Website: macys
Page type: store-pickup
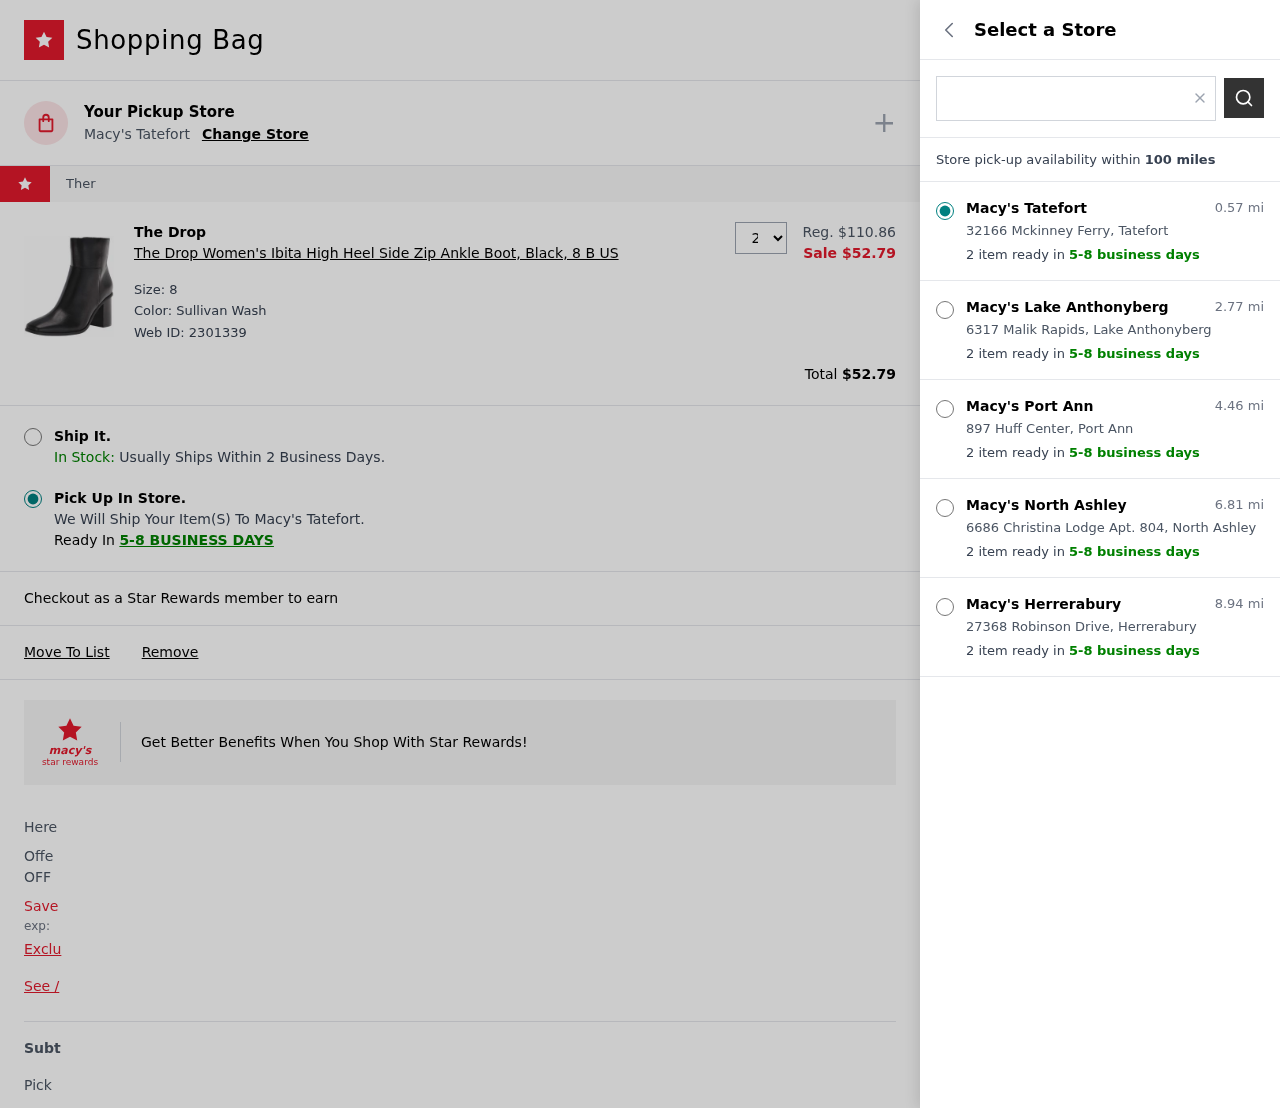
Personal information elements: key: PII_LOCATION1_CITY
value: Tatefort
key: PII_LOCATION1_STREET
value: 32166 Mckinney Ferry
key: PII_LOCATION2_CITY
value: Lake Anthonyberg
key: PII_LOCATION2_STREET
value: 6317 Malik Rapids
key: PII_LOCATION3_CITY
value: Port Ann
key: PII_LOCATION3_STREET
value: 897 Huff Center
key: PII_LOCATION4_CITY
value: North Ashley
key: PII_LOCATION4_STREET
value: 6686 Christina Lodge Apt. 804
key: PII_LOCATION5_CITY
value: Herrerabury
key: PII_LOCATION5_STREET
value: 27368 Robinson Drive
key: PII_POSTCODE
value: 14129
Product elements: key: PRODUCT1_BRAND
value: The Drop
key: PRODUCT1_NAME
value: The Drop Women's Ibita High Heel Side Zip Ankle Boot, Black, 8 B US
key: PRODUCT1_PRICE
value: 52.79
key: PRODUCT1_QUANTITY
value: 2
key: PRODUCT1_ORIGINAL_PRICE
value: $110.86
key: PRODUCT1_WEB_ID
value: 2301339
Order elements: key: ORDER_TOTAL
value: $52.79
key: ORDER_DELIVERY_DATE
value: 5-8 business days
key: ORDER_DELIVERY_DATE
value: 5-8 BUSINESS DAYS
Search elements: key: SEARCH_LOCATION
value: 14129